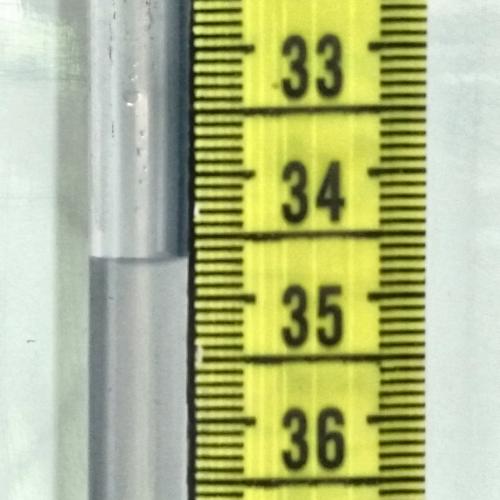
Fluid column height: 34.7 cm